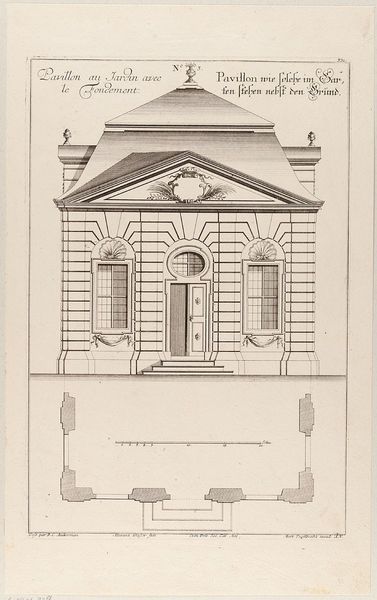
Titel: Gartenpavillon im Großen Garten in Dresden - Fassade und Grundriss
Künstler: Martin Engelbrecht
Standort: Hamburg
Institution: Museum für Kunst und Gewerbe Hamburg
Schlagwörter: fenster, skizze, tür, zeichnung, dach, haus, schloss, barock, papier, ansicht, grafik, graphik, treppe, stufen, fotografie, photographie, burg, druckgraphik, schwarzweiss, druckgrafik, radierung, entwurf, lustschloss, sandstein, plan, pavillion, grundriss, bauzeichnung, fundament, profanarchitektur, parks, gerippt, historische, reproduktionen, barockzeit, barockzeitalter, druckerzeugnisse, architekturdarstellungen, gebäude, örtlichkeit, straße, stätte, fassadendekorationen, gebäudes, gärten, ornamentstich, vorlageblätter